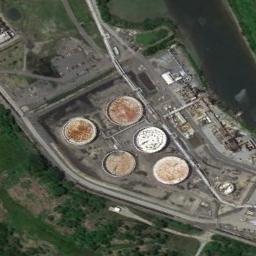
Label: storage tanks